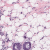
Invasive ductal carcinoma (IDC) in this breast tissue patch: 0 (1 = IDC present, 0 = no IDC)